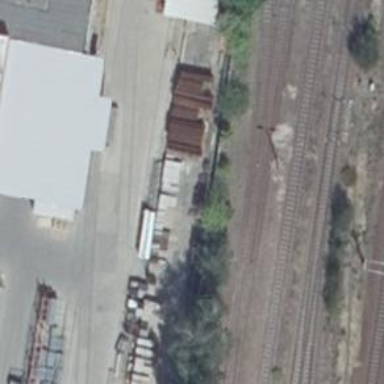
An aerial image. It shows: Railway switch.